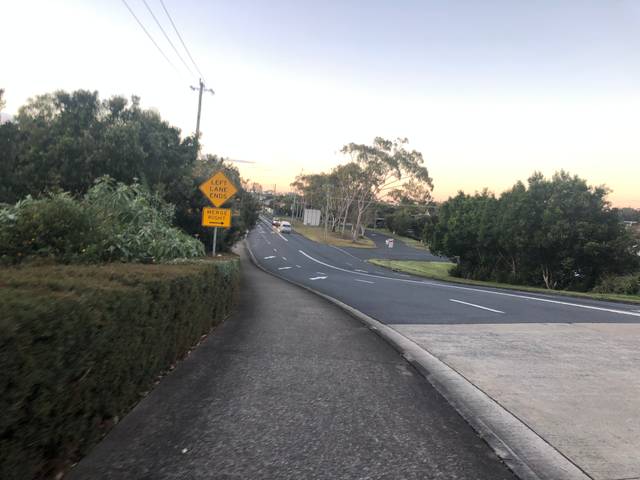
Region: Australia
Coordinates: -30.293, 153.133